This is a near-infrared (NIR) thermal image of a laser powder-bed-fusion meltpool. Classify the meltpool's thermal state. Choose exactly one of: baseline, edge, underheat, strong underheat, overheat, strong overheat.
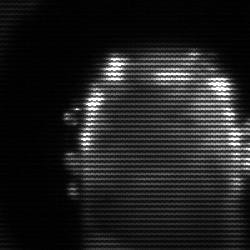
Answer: baseline